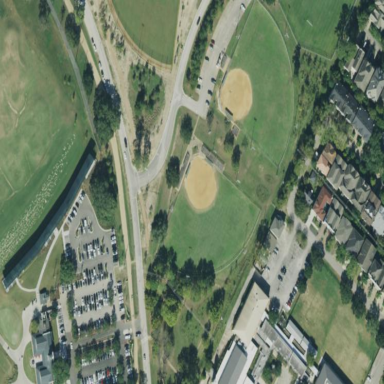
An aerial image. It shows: Pitch for softball surrounded by fence.